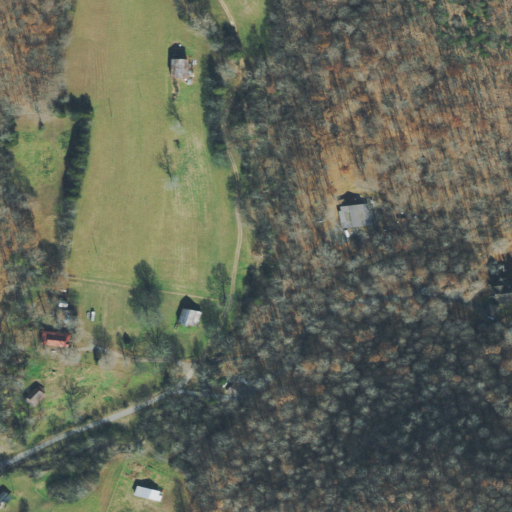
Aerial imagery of valley in Tennessee named Bursby Hollow containing deciduous forest, pasture, mixed forest, open development, and grassland